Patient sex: M
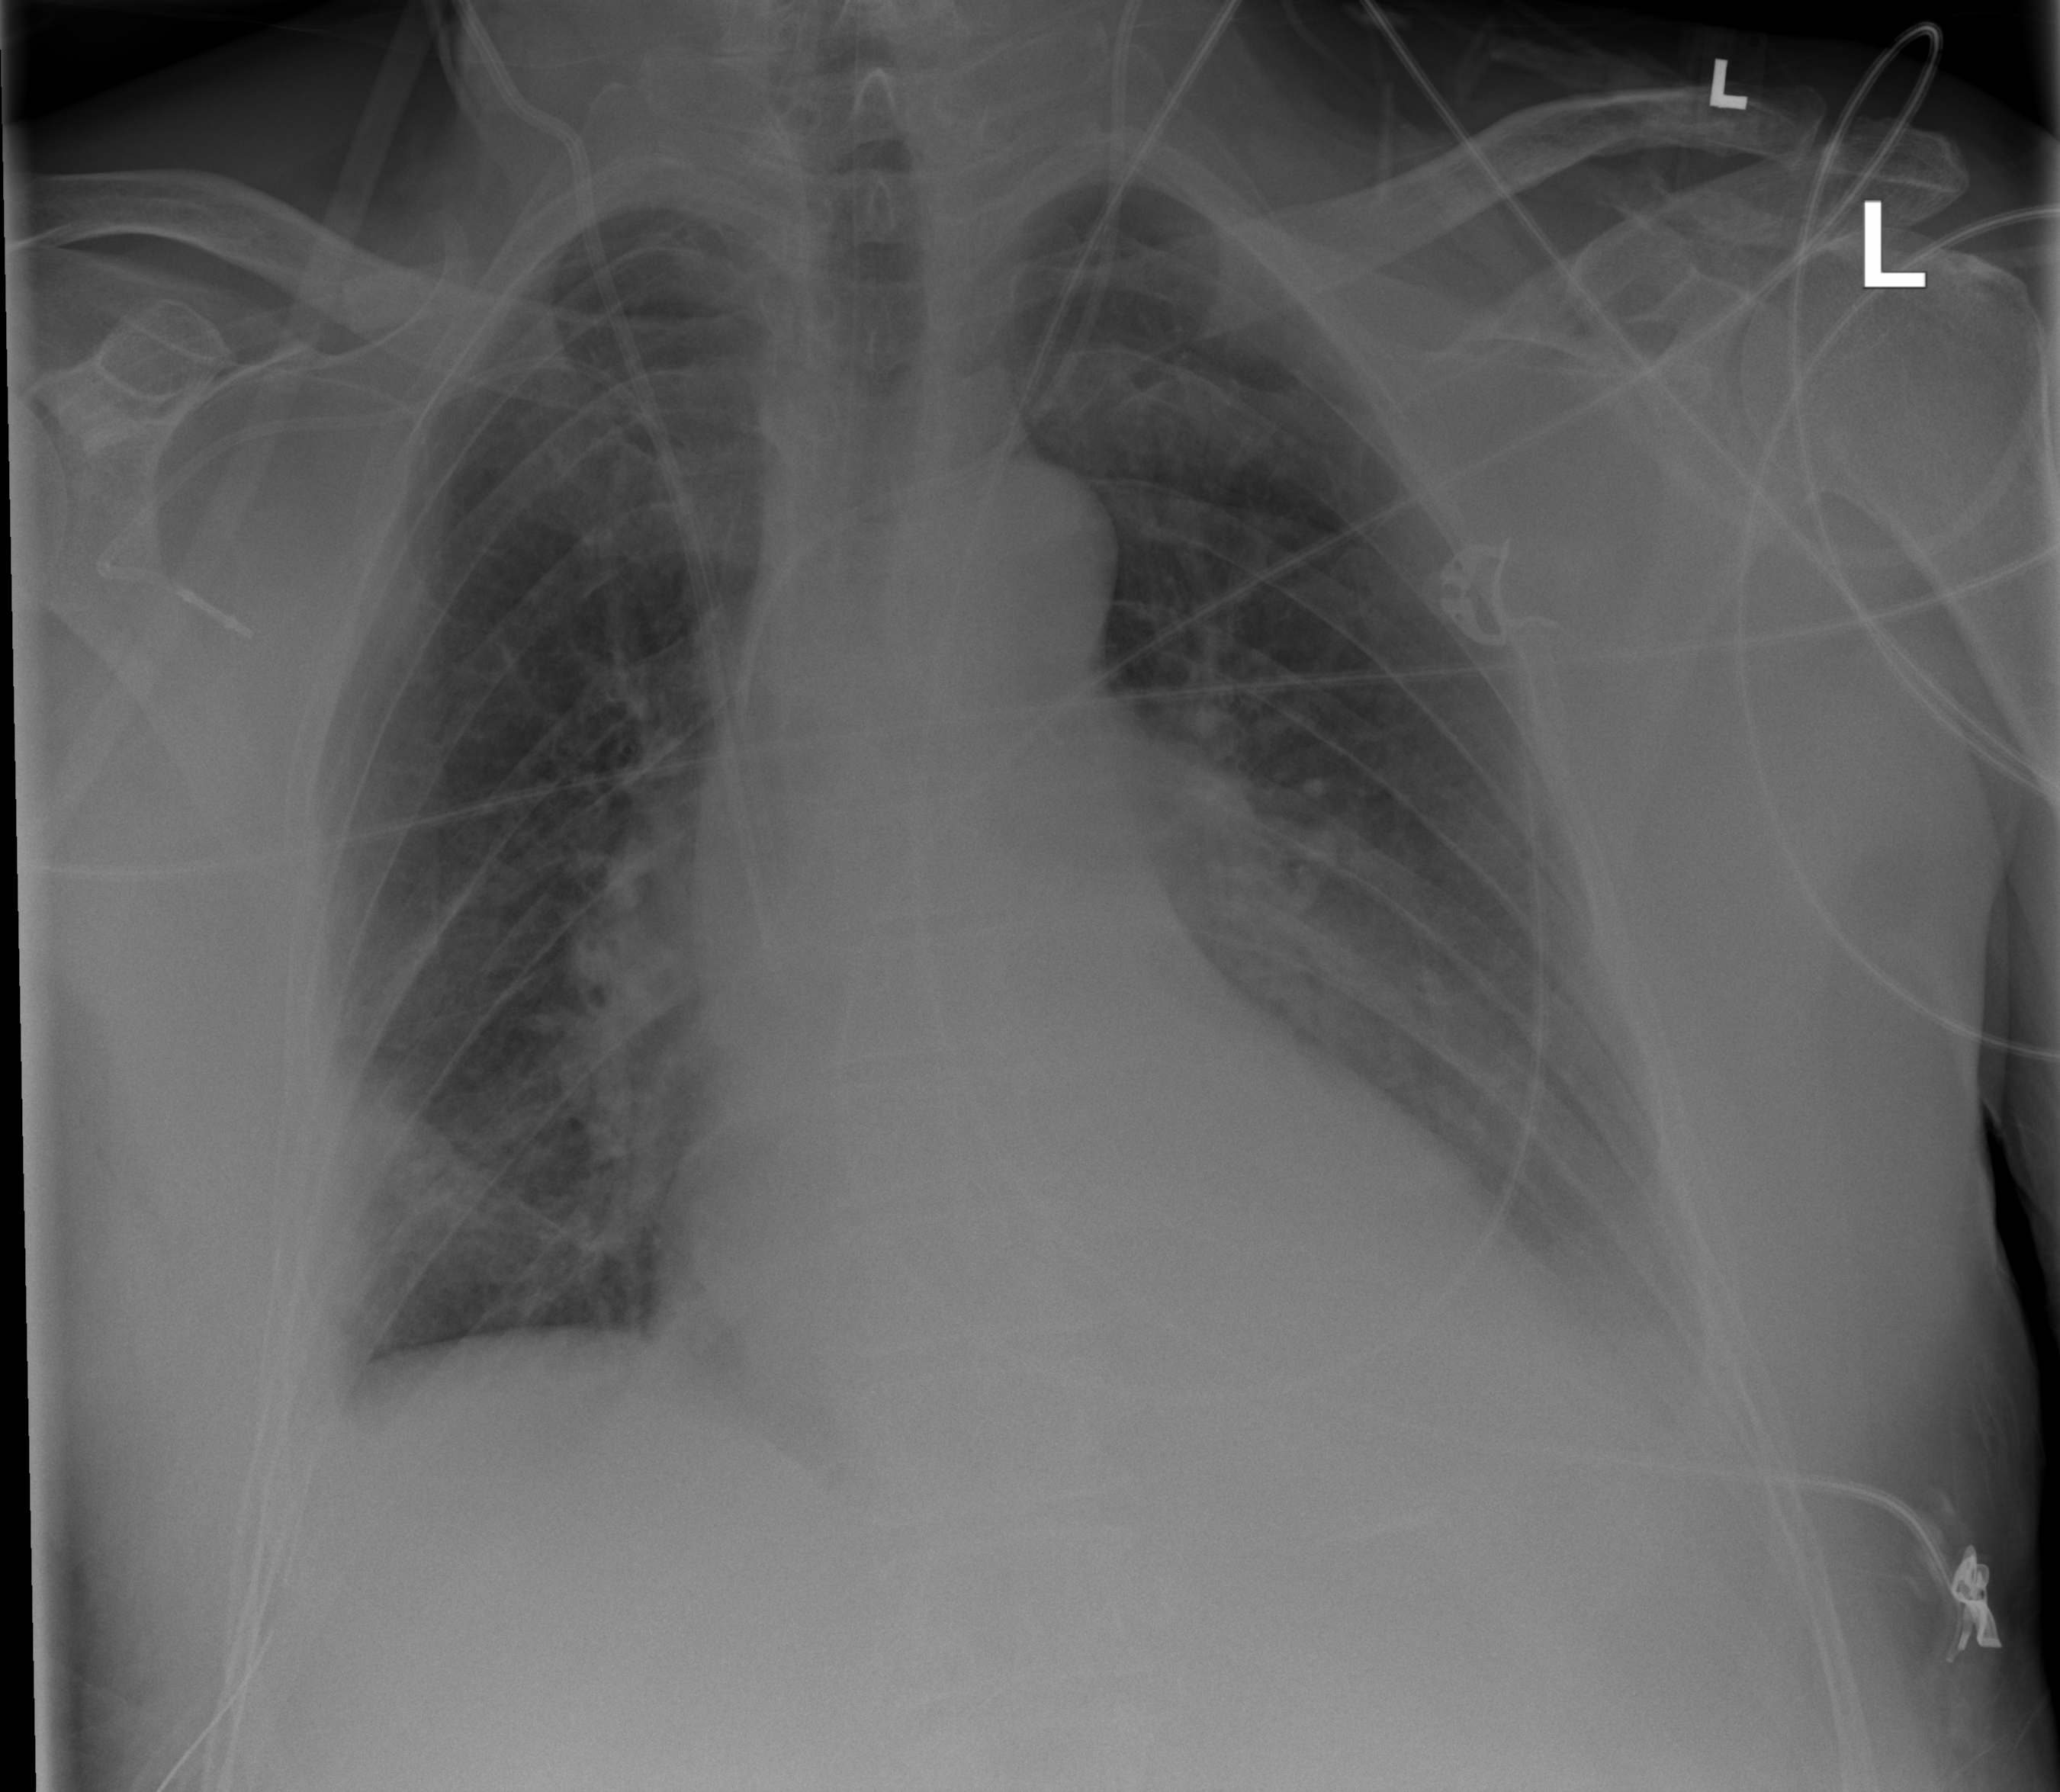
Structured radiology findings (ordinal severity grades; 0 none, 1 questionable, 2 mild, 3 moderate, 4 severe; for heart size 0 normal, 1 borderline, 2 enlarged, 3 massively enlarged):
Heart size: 2
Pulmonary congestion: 2
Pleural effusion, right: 2
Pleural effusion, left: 2
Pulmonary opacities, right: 2
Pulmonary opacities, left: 2
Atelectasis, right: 2
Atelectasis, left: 2